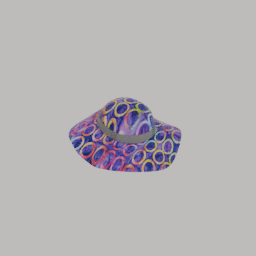
Label: people